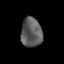
Tissue: lung
Cell type: Epithelial cells
Senescence score: 0.2003
Nuclear area (px): 608
Mean DAPI intensity: 91.13